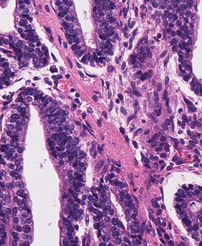
Tumor epithelial tissue: yes
Tumor-associated stroma tissue: yes
Normal tissue: no